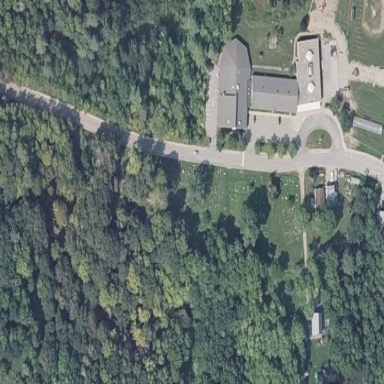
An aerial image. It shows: Cemetery.